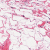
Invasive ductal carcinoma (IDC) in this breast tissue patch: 0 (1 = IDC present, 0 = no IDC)